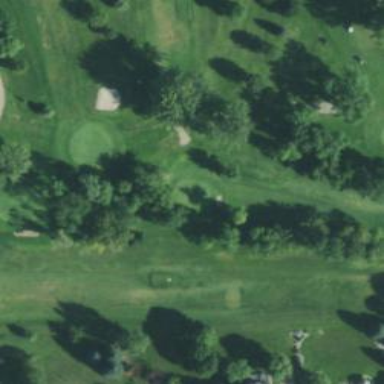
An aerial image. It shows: View of golf hole.